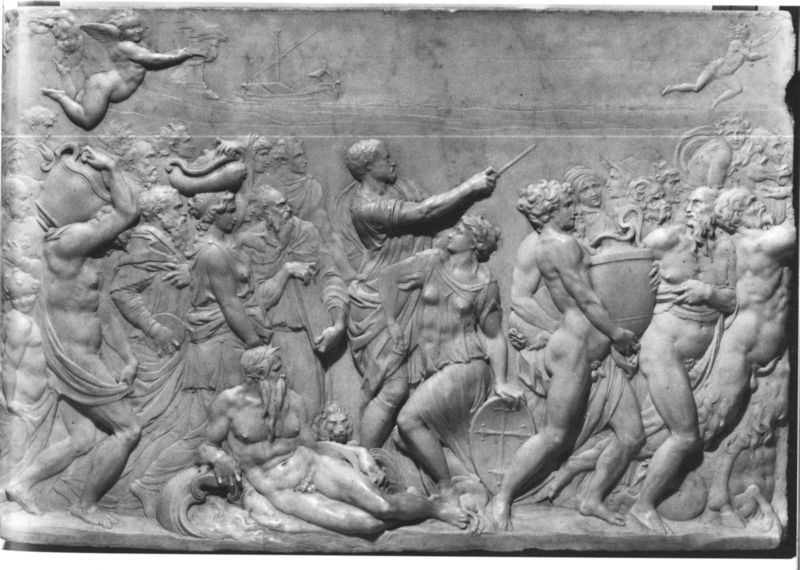
Titel: Wiederherstellung der Stadt Pisa durch Herzog Cosimo I.
Künstler: Pierino da Vinci
Institution: Rom, Pinacoteca Vaticana
Schlagwörter: akt, gruppe, körper, mann, nackt, umhang, wasser, frauen, menschen, brust, busen, frau, kleid, kleider, marmor, männer, leute, bart, bärte, wand, stein, tragen, bild, haare, kelch, locken, fliegen, pferd, stock, amphore, amphoren, engel, krug, putte, putto, skulptur, vase, relief, schiff, liegen, stab, rede, segelschiff, zug, schlacht, muskeln, vasen, bronze, liegend, zeigen, foto, muskulös, schild, gefäß, alter, antike, greis, kreuz, flüchten, mythologie, orgie, löwenkopf, fries, portal, römer, wappen, krüge, griechen, götter, griechisch, krieger, feldherr, löwe, putten, putti, urne, mäner, römisch, grichenland, tragend, siegeszug, marmorrelief, taktstock, meißeln, shcild, nachkt, oceanus, mukeln, suweisen